Question: I've only been working on Magento for a few days but already it is so confusing. I'm starting to get my head around it but one problem is doing my head in at the moment.
My client wants a shopping basket sort of function NEXT to the top links rather than a "My Cart" in the top links. Simply, all I want to do is move "My Cart" out of the top links and place it in the top right corner next to a hopping bag, but have no idea how to get this link in that position.
For a visual example, the clients shopping basket is going to look similar to the one one Next's website.

Thank you for any help you offer.
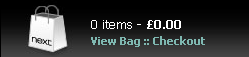
Answer: To call the cart URL from anywhere, you may utilize the Cart helper:
'''
<?php echo Mage::helper('checkout/cart')->getCartUrl(); ?>
'''
(The helper itself is located under - it has other useful functions, e.g. the items count in the current cart*)
You can utilize this to include a link in the top links, located in .
I am referring to the base package here, in your own template the path is (most likely)
"[Your Package]" is "default" if you don't use an own package.
*which would be
'''
<?php echo Mage::helper('checkout/cart')->getItemsCount(); ?>
'''